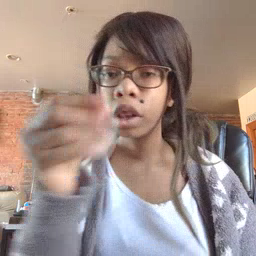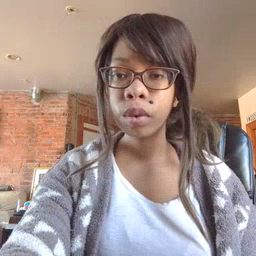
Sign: food